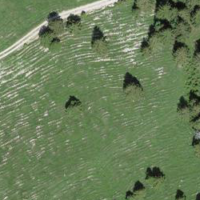
EUNIS habitat code: 41
Species observed at this site:
Dactylorhiza viridis